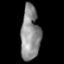
Tissue: lung
Cell type: T cells
Senescence score: 0.2365
Nuclear area (px): 1015
Mean DAPI intensity: 141.079